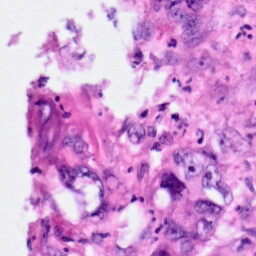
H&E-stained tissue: Pancreatic